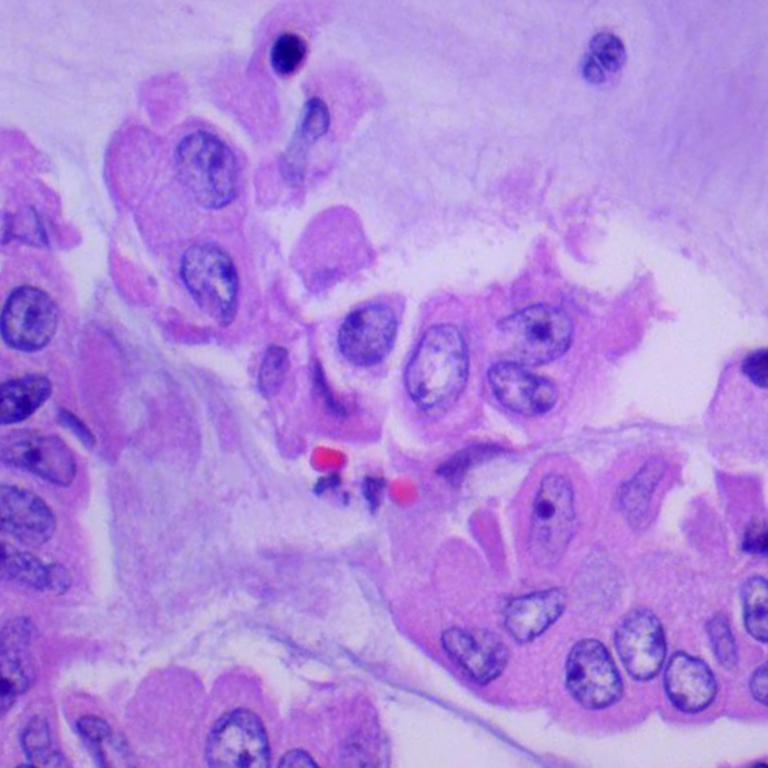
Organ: lung
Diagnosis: adenocarcinomas